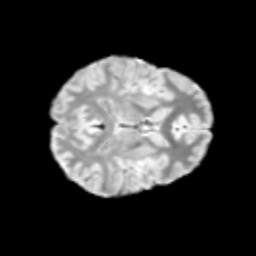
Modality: T2w
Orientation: axial
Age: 12
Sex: female
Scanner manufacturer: siemens
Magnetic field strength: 3 T
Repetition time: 3.8 s
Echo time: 0.07 s